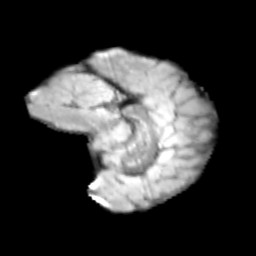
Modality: T2w
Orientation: sagittal
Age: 13
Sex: male
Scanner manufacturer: siemens
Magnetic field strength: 3 T
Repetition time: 3.8 s
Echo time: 0.07 s